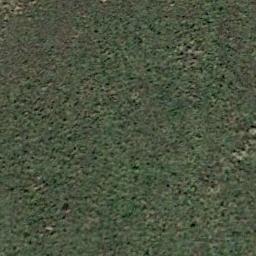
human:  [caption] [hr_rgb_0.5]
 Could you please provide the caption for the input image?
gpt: There is a wood on the grass .

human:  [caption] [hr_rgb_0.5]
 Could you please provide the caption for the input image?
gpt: Sparse grass growing on the lawn, Exposing the brown ground .

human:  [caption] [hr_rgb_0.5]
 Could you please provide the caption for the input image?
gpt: This meadow has different sparsity in different places .

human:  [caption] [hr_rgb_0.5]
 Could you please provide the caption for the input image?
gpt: The meadow is dense but uneven .

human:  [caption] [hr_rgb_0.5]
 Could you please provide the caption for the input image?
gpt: A dense meadow with many green grass .